Interaction volume radius: 5 \u00c5
Interaction volume height: 15 \u00c5
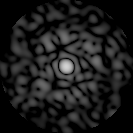
Disorder parameter: 0.7766